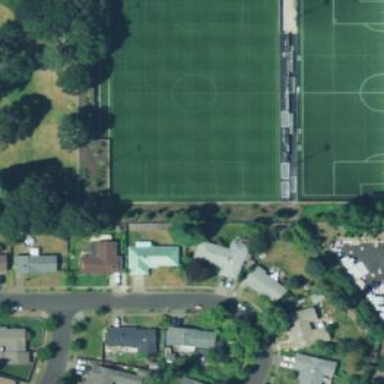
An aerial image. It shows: Soccer pitch for leisureland activities.